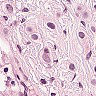
Metastatic tissue present: yes